Question: I'm building a website that displays a vertically stacked list of comments that are placed by users.
The text should appear in a text balloon that basically displays the name of the user, there under the text and finally in the text balloon footer, it shows two links and floated to the right, a time stamp.
Since design/layouts are not my thing, it took me some painful days to achieve this in pure CSS (requirement) and I managed to make the list appear very neatly. For that I have tried to study the CSS that Google and Twitter use to show resp their video's and Tweets and try to extract some useful stuff from it. However, I noticed their CSS's and HTML are huge and I'm questioning if they did it the "right" way or if they found out that was the only possibility in order to make it display well on all types of devices. (Can somebody shed some light on that perhaps?) Conclusion is that it was not very useful for me.
However, the result doesn't feel good and is very "touchy" (not flexible at all); for instance, when I resize my window or open the page on my tablet, it just looks disgusting; text block wrapped and displayed under the avatar image...
as I mentioned, I have been looking /studying a lot by looking how the big sites (such as YouTube, Twitter and FaceBook) doing similar things and the HTML/CSS looks a bit messy in my opinion. Anybody sharing that thought/opinion?
can someone provide me a with good starting point, i.e. HTML/CSS Example (preferably in a JSFiddle or so) for the following:

- - - -
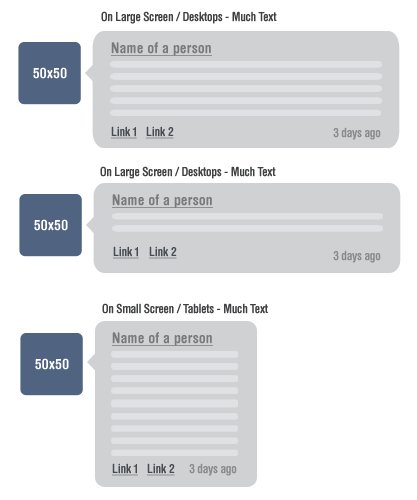
Answer: Given the following mark-up:
'''
<div class="wrap">
<img src="http://davidrhysthomas.co.uk/img/dexter.png" />
<div class="comment" data-owner="Dexter">
<p>Lorem ipsum dolor sit amet, consectetur adipiscing elit. Pellentesque lacus lacus, blandit sit amet iaculis sodales, eleifend ut massa. Mauris arcu felis, facilisis sed bibendum et, tristique tincidunt dolor. Cras a hendrerit nisl. Maecenas accumsan, urna at aliquam blandit, ipsum erat pellentesque urna, et interdum mauris lacus et tellus.</p>
<ol class="postscript"> <!-- links and timestamp -->
<li><a href="#">link 1</a></li>
<li><a href="#">link 2</a></li>
<li class="date">3 days ago</li>
</ol>
</div>
</div>
'''
And the following CSS:
'''
div.wrap {
width: 90%;
margin: 0 auto 1em auto;
position: relative; /* the image will be absolutely-positioned relative to this */
}
div.wrap:first-child {
margin-top: 1em; /* just for aesthetic reasons, adjust or remove, to taste */
}
div.comment {
font-size: 1em;
position: relative; /* the arrow on the left side of the div positioned relative to this element */
margin-left: 60px; /* allows a 10px gutter for the arrow to fit into */
border-radius: 0.75em 0.75em 0.75em 0.75em;
background-color: #ccc;
line-height: 1.4em;
font-family: Helvetica; /* or whatever... */
}
div.comment::before { /* requires a fairly modern browser */
content: attr(data-owner); /* displays the name of the comment-owner */
border-radius: 0.75em 0.75em 0 0;
background-color: #ccc;
display: block;
text-indent: 10%; /* adjust to taste */
border-bottom: 3px solid #999;
}
div.comment::after { /* again, requires a fairly modern browser */
content: ''; /* this property is necessary, even if only an empty string */
position: absolute;
top: 50%;
left: 0;
border: 10px solid transparent;
border-right: 10px solid #ccc; /* forms the 'arrow' */
margin: -10px 0 0 -20px;
}
div.comment p { /* or whatever, adjust to taste */
width: 80%;
margin: 0 auto 1em auto;
padding-bottom: 1em;
}
img {
position: absolute;
top: 50%;
width: 50px;
float: left;
border-radius: 10px;
margin-top: -25px;
}
p + ol.postscript {
width: 80%;
font-size: 0.8em;
margin: -0.5em auto 0 auto;
}
ol.postscript::after {
content: '';
height: 0.5em;
display: block;
clear: both;
}
ol.postscript li {
float: left;
margin-right: 0.5em;
}
ol.postscript li.date {
float: right;
margin-right: 0;
}
.wrap a:link,
.wrap a:visited {
color: #333;
text-decoration: none;
border-bottom: 1px solid #333;
}
.wrap a:hover,
.wrap a:active,
.wrap a:focus {
color: #f00;
border-bottom: 1px solid #f00;
}
'''
<URL>.
---
in response to the valid comments, left below:
- I don't think screen readers reads attributes which means it would probably be better to put the content of data-owner inside its own element, instead of an attribute.- One quibble (as noted above too) <URL> and the comment author seems to me to be an essential bit of content that should be accessible to screenreader users.
Given the sound advice, I've replaced the '.comment::before' element, adding a discrete 'h2':
'''
<div class="wrap">
<img src="http://davidrhysthomas.co.uk/img/dexter.png" />
<div class="comment" data-owner="Dexter">
<h2 class="owner">Dexter</h2>
<p>Lorem ipsum dolor sit amet, consectetur adipiscing elit. Pellentesque lacus lacus, blandit sit amet iaculis sodales, eleifend ut massa. Mauris arcu felis, facilisis sed bibendum et, tristique tincidunt dolor. Cras a hendrerit nisl. Maecenas accumsan, urna at aliquam blandit, ipsum erat pellentesque urna, et interdum mauris lacus et tellus.</p>
<ol class="postscript">
<li><a href="#">link 1</a></li>
<li><a href="#">link 2</a></li>
<li class="date">3 days ago</li>
</ol>
</div>
</div>
'''
and appended the following CSS (in place of the original '.comment::before'):
'''
div.comment p {
width: 80%;
margin: 0 auto 1em auto;
}
'''
<URL>.